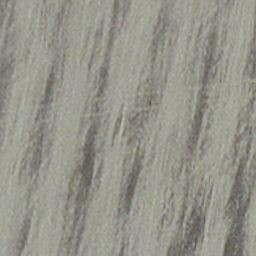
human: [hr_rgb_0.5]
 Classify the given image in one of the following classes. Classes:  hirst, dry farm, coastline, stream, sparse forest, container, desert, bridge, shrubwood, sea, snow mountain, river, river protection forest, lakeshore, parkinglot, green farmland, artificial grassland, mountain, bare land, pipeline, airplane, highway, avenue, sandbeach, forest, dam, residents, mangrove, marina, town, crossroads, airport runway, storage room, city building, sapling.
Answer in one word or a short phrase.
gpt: dry farm